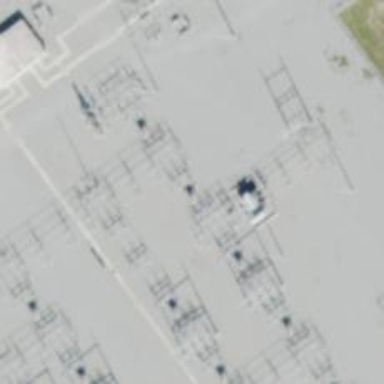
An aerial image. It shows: Switch for power supply.